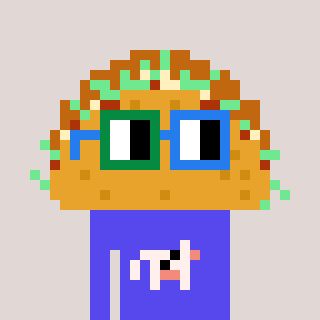
a pixel art character with square green and blue glasses, a taco-shaped head and a computerblue-colored body on a warm background